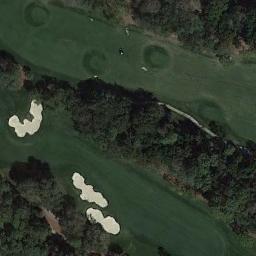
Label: golf_course